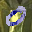
Label: 0